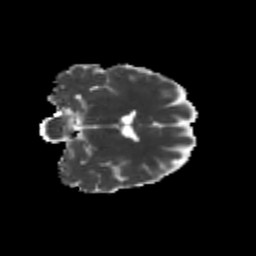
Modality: MD
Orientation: coronal
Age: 23
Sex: female
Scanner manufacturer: siemens
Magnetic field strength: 3 T
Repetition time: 3.5 s
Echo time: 0.104 s